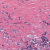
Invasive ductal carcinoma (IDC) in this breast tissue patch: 1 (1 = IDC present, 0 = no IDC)